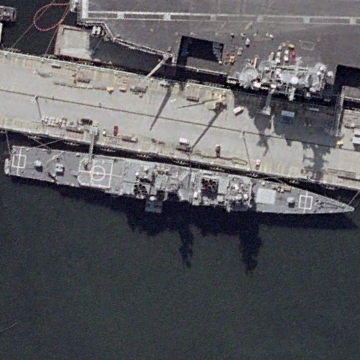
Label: cruiser